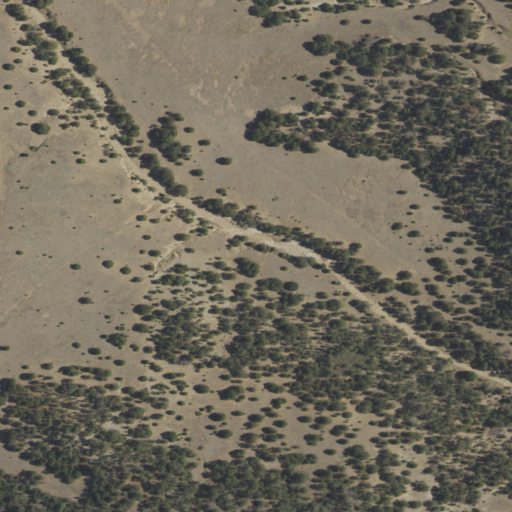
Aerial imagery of valley in New Mexico named Chiflones Canyon containing evergreen forest, shrub, and grassland